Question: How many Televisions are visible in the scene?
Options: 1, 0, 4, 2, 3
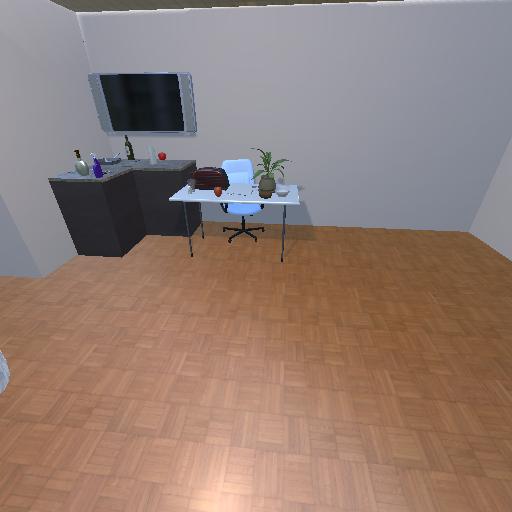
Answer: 1